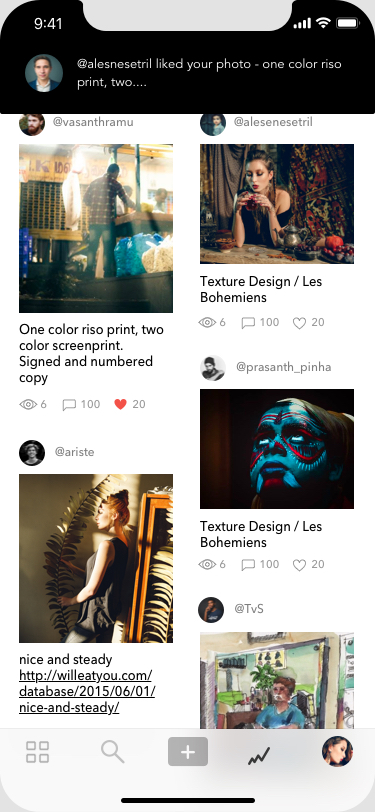
Text in this UI design:
@vasanthramu
One color riso print, two color screenprint.
Signed and numbered copy

6
100
20
@alesenesetril
Texture Design / Les Bohemiens
6
100
20
@ariste
nice and steady
http://willeatyou.com/database/2015/06/01/nice-and-steady/

6
100
20
@prasanth_pinha
Texture Design / Les Bohemiens
6
100
20
@TvS
6
100
20
Explore
@alesnesetril liked your photo - one color riso print, two....